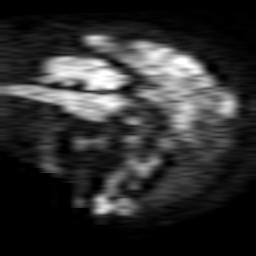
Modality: TRACE
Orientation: sagittal
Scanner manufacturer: philips
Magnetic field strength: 1.5 T
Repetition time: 4.637 s
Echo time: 0.07843 s